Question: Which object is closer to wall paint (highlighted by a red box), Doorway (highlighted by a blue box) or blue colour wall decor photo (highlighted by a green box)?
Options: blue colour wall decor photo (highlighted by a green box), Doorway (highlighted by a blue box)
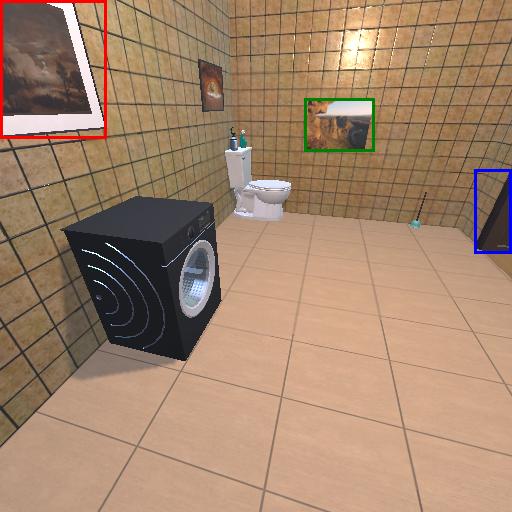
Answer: blue colour wall decor photo (highlighted by a green box)